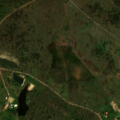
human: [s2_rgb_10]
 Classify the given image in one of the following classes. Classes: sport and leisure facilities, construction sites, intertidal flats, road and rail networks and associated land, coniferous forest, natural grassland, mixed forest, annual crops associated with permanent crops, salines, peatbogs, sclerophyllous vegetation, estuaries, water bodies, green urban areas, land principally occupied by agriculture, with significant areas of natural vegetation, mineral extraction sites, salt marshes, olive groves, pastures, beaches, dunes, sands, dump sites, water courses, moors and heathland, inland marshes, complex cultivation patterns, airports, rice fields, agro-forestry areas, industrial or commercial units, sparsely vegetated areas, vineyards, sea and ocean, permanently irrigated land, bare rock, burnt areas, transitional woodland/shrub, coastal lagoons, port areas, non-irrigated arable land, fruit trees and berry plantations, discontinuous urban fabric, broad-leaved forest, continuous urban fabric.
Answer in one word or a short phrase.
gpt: non-irrigated arable land, olive groves, land principally occupied by agriculture, with significant areas of natural vegetation, agro-forestry areas